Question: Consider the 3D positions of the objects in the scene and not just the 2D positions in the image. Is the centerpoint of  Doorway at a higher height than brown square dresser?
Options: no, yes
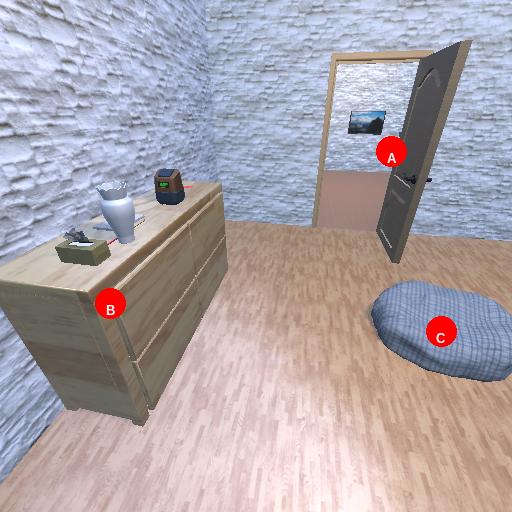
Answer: no